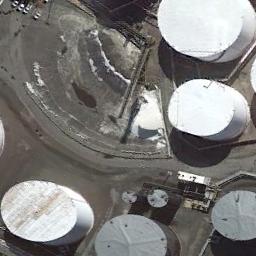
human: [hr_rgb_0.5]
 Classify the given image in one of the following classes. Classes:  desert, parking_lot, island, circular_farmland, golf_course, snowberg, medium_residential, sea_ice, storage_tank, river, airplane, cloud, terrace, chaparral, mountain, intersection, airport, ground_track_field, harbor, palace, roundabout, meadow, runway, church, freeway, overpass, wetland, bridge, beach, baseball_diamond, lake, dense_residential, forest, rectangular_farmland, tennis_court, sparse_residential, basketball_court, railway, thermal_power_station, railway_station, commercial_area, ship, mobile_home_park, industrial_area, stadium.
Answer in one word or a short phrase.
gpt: storage_tank